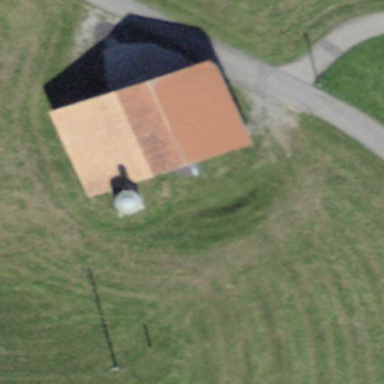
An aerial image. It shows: Rural barn.